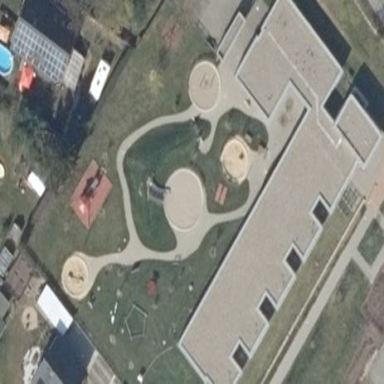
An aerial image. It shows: Kindergarten with flat roof.